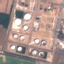
Land use / land cover class: Industrial